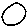
Label: circle